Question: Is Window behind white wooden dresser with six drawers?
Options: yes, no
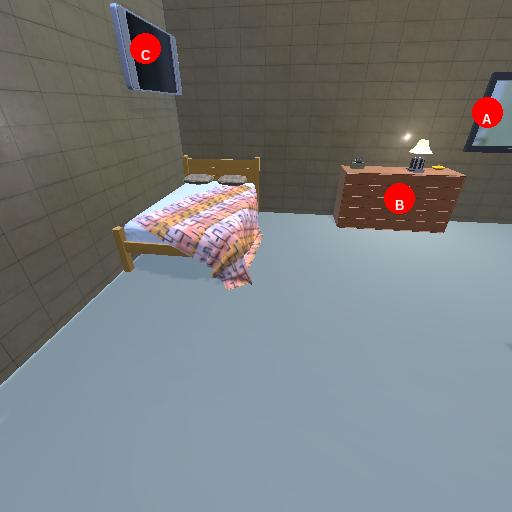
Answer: yes